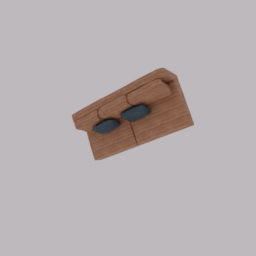
Label: furniture